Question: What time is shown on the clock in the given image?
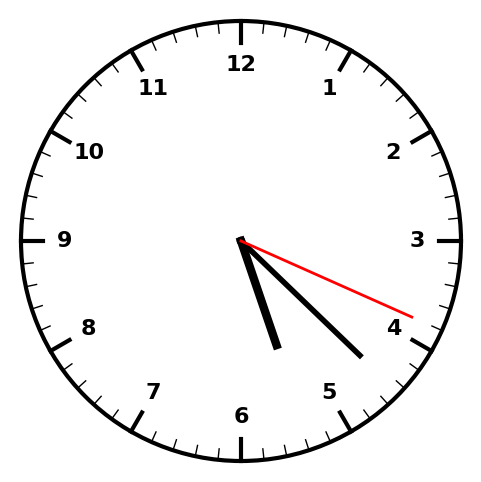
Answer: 05:22:19